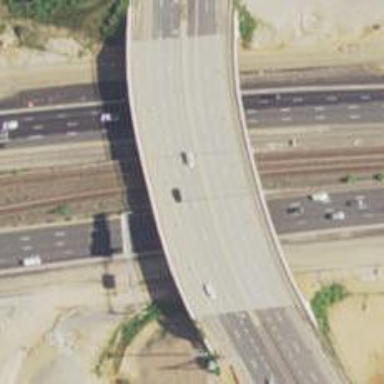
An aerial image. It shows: Primary highway bridge over roundabout junction.